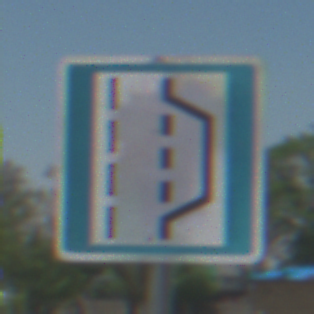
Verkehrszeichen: NothalteUndPannenbucht
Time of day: Midday
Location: Outdoor (Nature)
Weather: Clear
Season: NotSpecified
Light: Natural